Field crop: maize
Growth stage: 2
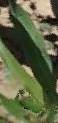
Species: maize